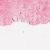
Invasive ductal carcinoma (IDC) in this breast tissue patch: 0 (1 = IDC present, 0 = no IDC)